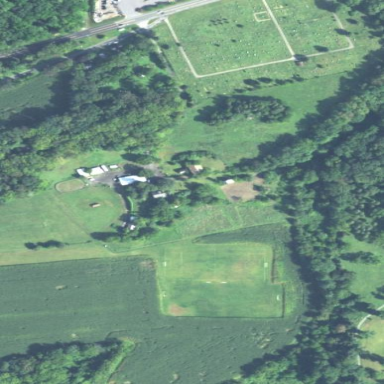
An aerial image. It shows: Farmyard area.